The image is a 2-D grayscale rendering of a rotating-machine vibration signal (signal-to-image). What is the most likely rotor condition (normal, misalignment, unbalance, looseness)?
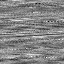
Answer: unbalance